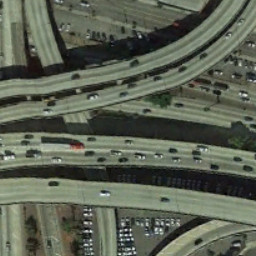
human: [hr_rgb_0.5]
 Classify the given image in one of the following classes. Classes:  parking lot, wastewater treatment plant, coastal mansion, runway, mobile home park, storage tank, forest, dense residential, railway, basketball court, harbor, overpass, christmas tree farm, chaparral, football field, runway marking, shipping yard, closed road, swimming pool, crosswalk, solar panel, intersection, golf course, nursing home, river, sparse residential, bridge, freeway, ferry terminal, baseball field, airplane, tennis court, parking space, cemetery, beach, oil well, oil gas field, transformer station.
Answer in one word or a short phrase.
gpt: overpass